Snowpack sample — Loveland Pass, Silver Plume, Colorado, USA (2/11/26, 12:00 PM MST)
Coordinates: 39.663, -105.886
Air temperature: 35 °F
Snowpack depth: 82 cm
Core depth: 20 cm
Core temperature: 17.6 °F
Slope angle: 13°, slope face: 12°
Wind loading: high
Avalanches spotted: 1
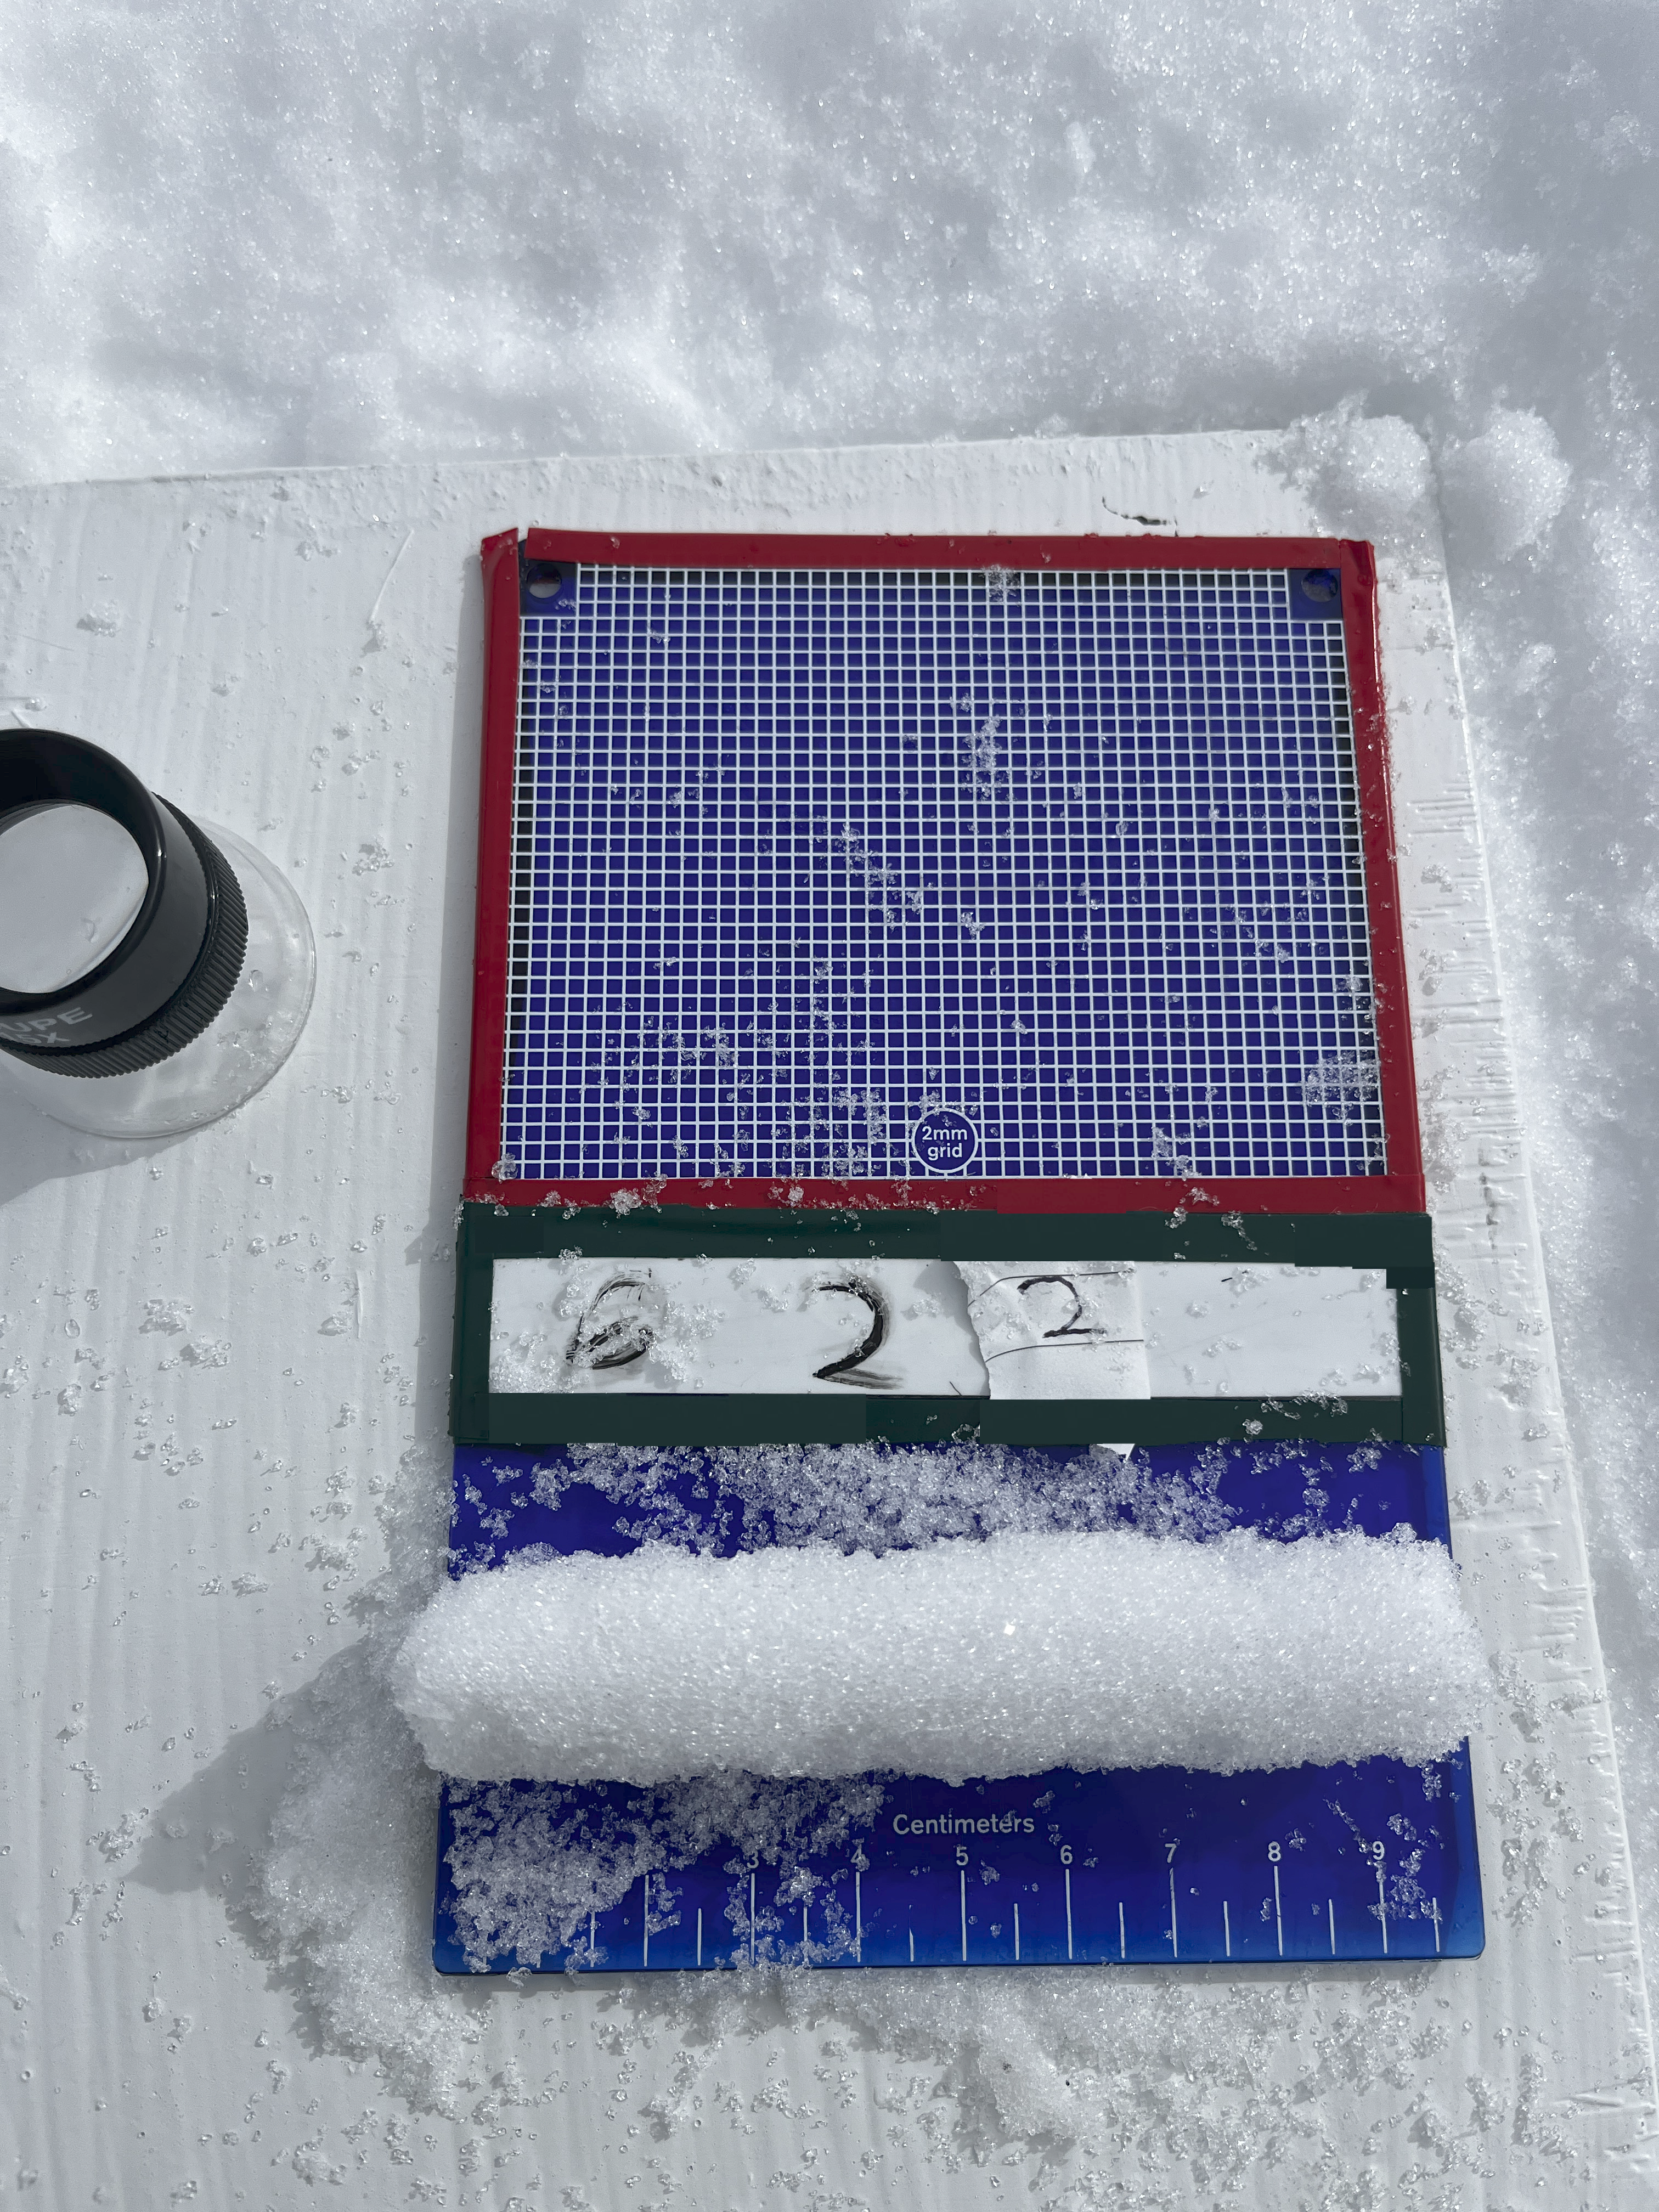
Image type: crystal_card
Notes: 1 small avalanche spotted on the north side of the bowl, lots of wind loading